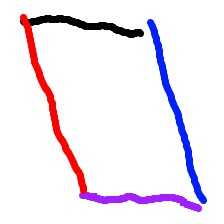
Shape: parallelogram